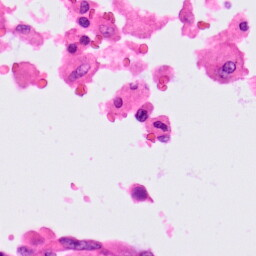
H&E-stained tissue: Lung